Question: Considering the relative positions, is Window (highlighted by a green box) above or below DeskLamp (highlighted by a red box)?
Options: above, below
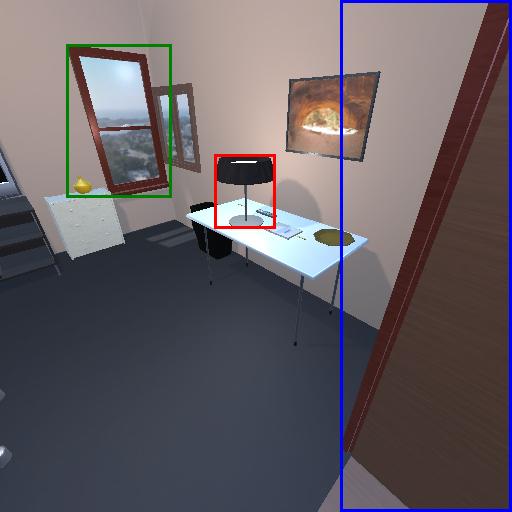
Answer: above